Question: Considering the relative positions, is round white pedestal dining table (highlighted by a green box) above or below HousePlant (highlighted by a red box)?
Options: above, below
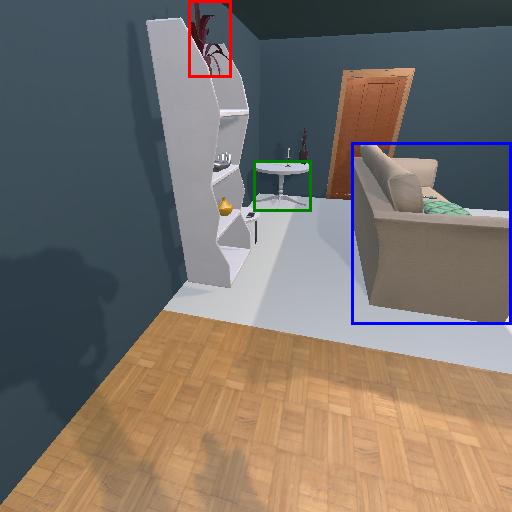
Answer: above